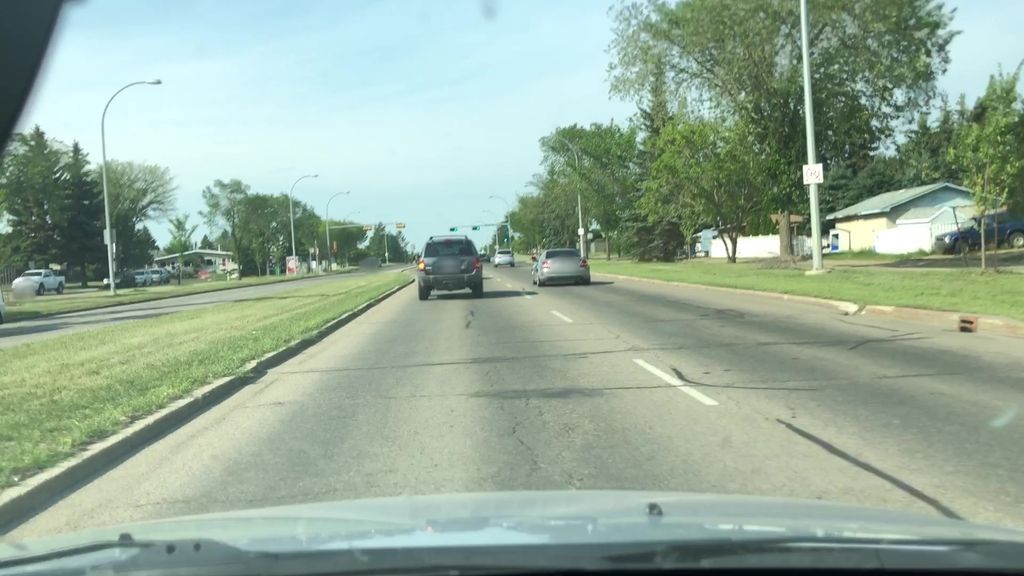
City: edmonton